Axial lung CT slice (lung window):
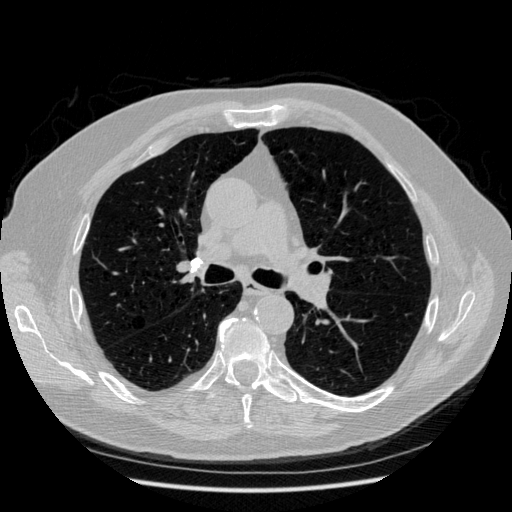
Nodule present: no